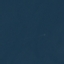
Land use / land cover class: SeaLake